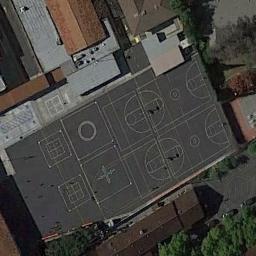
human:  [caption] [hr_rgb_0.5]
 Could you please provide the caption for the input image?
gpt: The basketball courts on the playground are next to the buildings .

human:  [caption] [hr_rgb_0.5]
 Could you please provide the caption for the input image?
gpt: There are two basketball courts in the middle of houses .

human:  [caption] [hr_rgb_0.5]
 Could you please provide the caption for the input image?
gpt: Two basketball courts on the vacant lot and some buildings beside .

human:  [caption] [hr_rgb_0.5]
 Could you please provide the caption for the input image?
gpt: There are houses and trees beside the basketball court .

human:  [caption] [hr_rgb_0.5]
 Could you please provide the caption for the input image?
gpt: Many buildings are next to the basketball courts .